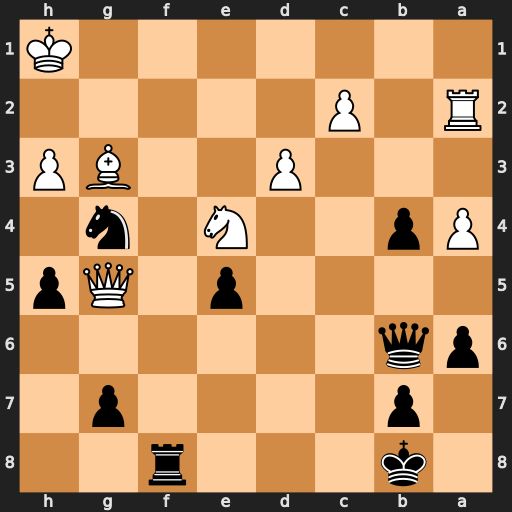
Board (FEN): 1k3r2/1p4p1/pq6/4p1Qp/Pp2N1n1/3P2BP/R1P5/7K
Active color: b
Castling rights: -
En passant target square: -
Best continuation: Rf1+ Kg2 Qg1#